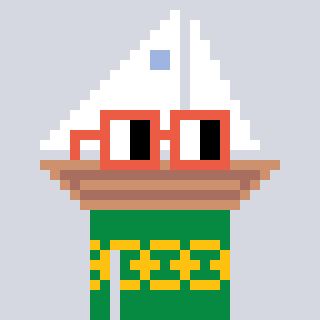
a pixel art character with square orange glasses, a sailboat-shaped head and a green-colored body on a cool background